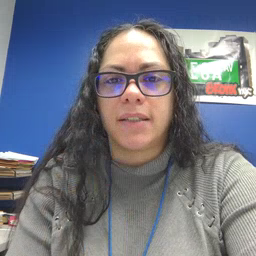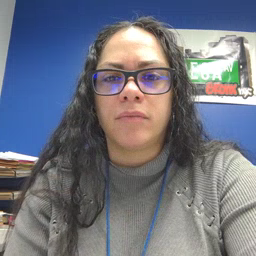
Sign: fast